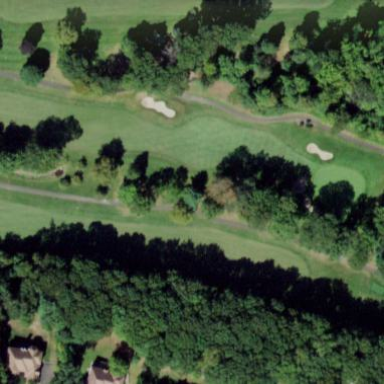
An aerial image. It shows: Golf fairway surrounded by grass.